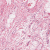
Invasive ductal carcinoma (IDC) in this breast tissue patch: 0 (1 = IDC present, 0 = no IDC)